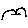
Label: bird